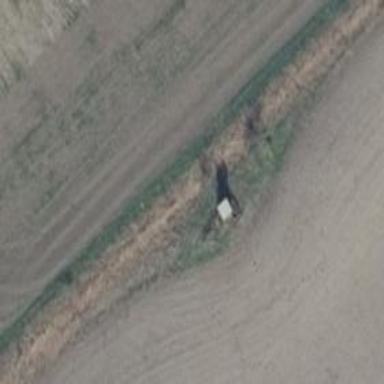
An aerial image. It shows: Hunting stand.